Interaction volume radius: 5 \u00c5
Interaction volume height: 15 \u00c5
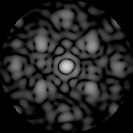
Disorder parameter: 0.483